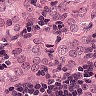
Metastatic tissue present: yes